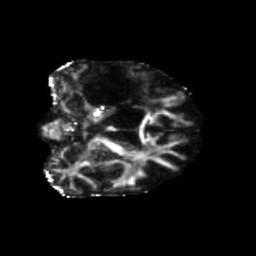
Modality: FA
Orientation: coronal
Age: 66
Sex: female
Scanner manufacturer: siemens
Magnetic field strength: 3 T
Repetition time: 5.25 s
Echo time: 0.08 s